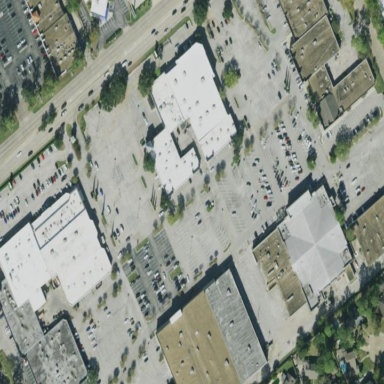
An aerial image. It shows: Retail area.